Field crop: maize
Growth stage: 1
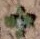
Species: chenopodium